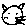
Label: cat